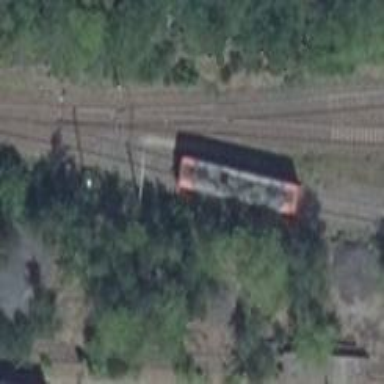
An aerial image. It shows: Railway yard with electrified contact lines.